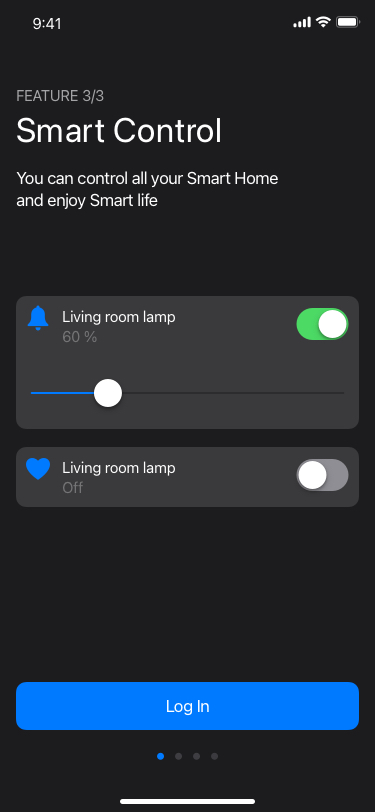
Text in this UI design:
60 %
Living room lamp
Off
Living room lamp
You can control all your Smart Home and enjoy Smart life